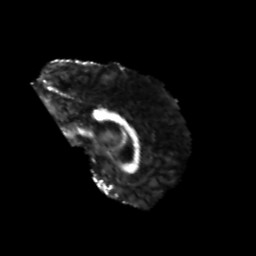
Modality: FA
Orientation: sagittal
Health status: healthy
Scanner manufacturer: philips
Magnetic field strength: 3 T
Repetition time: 6.964 s
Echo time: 0.092 s